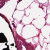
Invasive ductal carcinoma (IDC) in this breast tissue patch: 0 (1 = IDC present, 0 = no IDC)